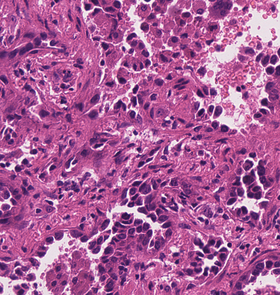
Tumor epithelial tissue: yes
Tumor-associated stroma tissue: yes
Normal tissue: no